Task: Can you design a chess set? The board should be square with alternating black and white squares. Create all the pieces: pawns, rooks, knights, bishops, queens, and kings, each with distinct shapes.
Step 78:
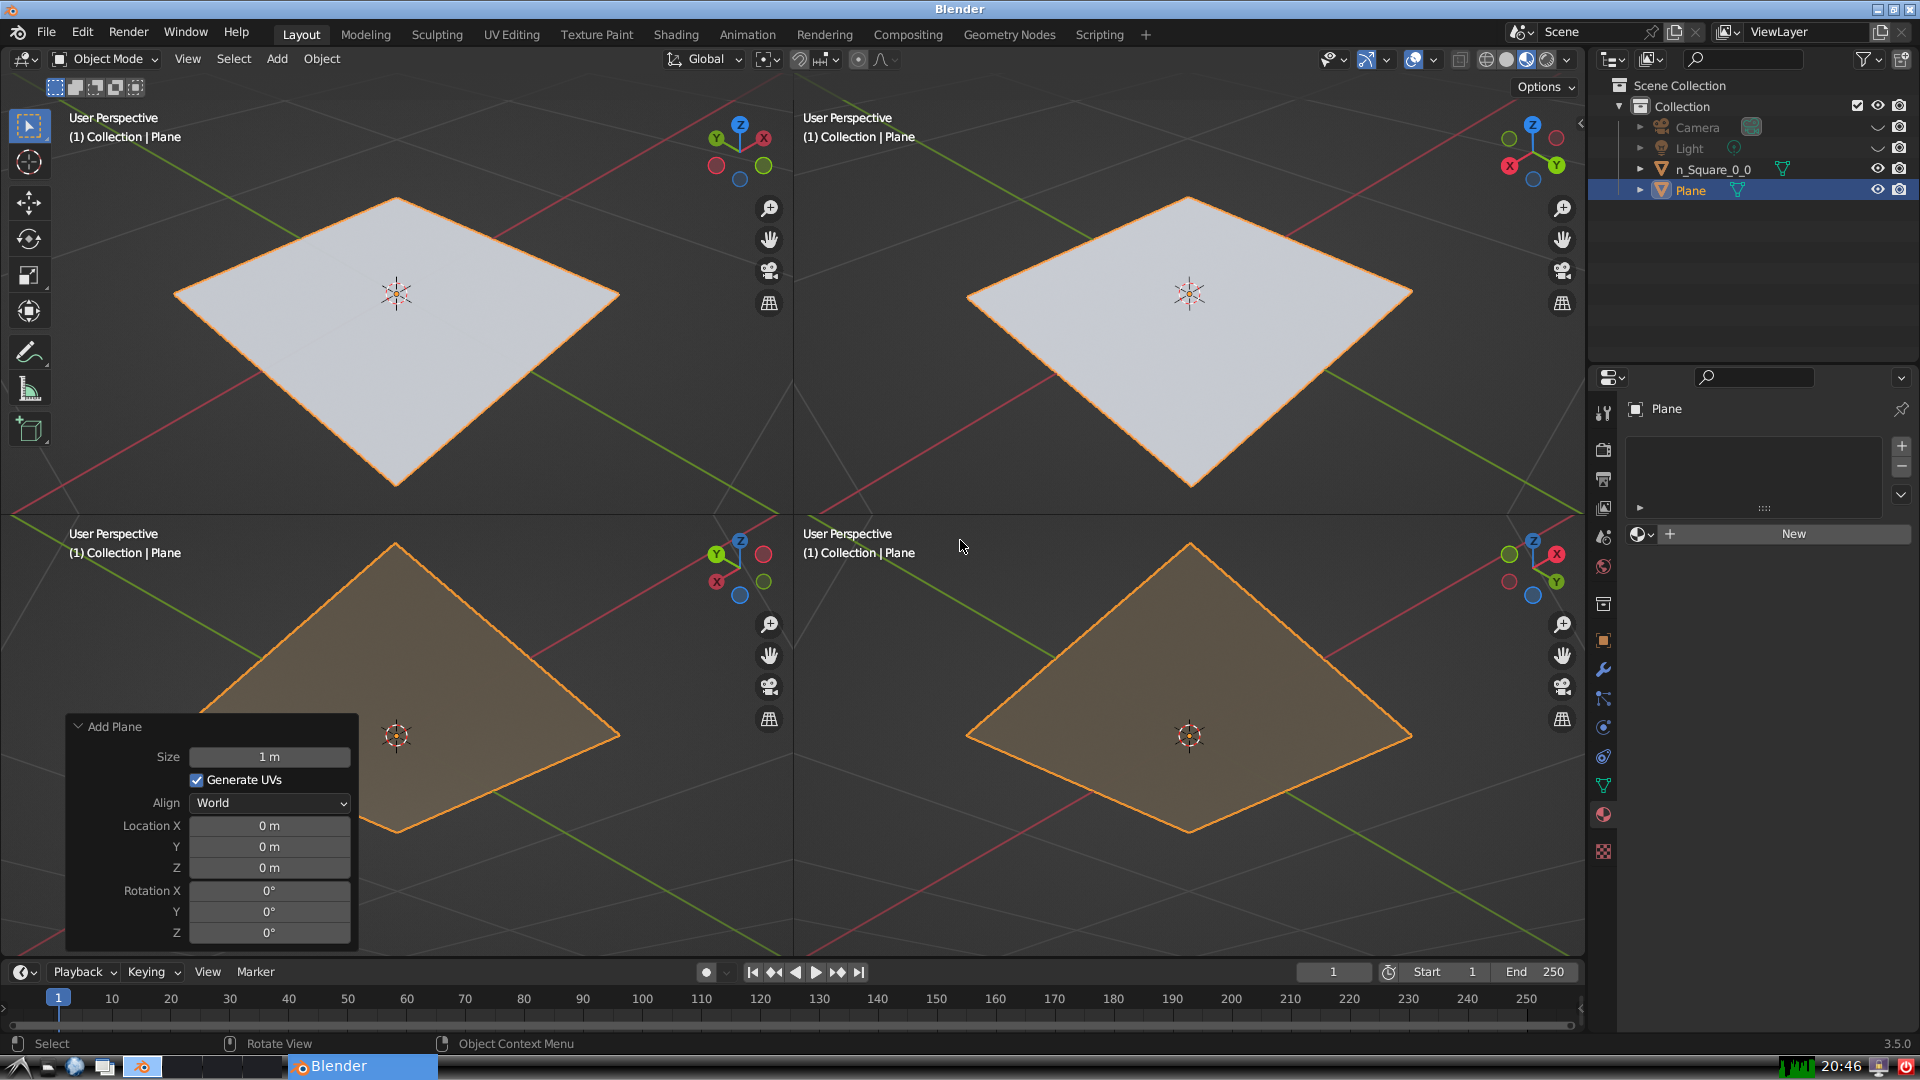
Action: {"key_press": ['Ctrl, Home']}